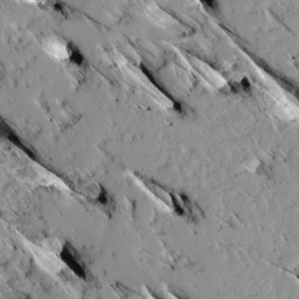
Label: non_frost